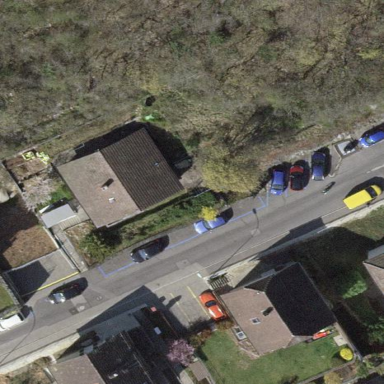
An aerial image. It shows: Detached building.